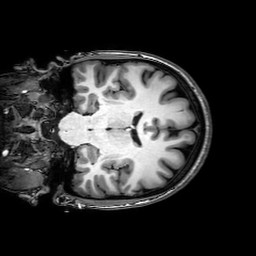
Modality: T1w
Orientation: coronal
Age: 23
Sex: female
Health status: healthy
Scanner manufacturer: philips
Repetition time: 0.008233 s
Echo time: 0.00378 s